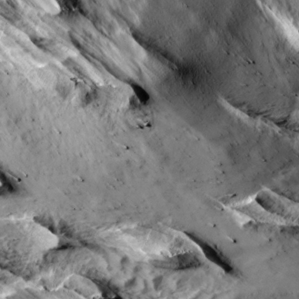
Label: non_frost